Interaction volume radius: 10 \u00c5
Interaction volume height: 15 \u00c5
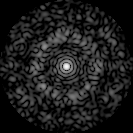
Disorder parameter: 0.8379